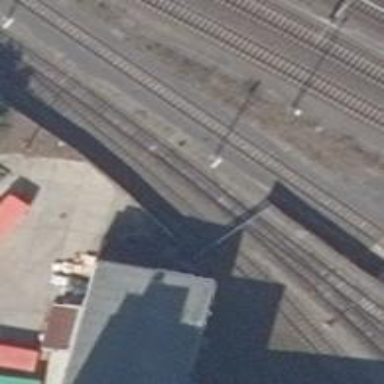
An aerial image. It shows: Railway switch.